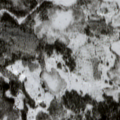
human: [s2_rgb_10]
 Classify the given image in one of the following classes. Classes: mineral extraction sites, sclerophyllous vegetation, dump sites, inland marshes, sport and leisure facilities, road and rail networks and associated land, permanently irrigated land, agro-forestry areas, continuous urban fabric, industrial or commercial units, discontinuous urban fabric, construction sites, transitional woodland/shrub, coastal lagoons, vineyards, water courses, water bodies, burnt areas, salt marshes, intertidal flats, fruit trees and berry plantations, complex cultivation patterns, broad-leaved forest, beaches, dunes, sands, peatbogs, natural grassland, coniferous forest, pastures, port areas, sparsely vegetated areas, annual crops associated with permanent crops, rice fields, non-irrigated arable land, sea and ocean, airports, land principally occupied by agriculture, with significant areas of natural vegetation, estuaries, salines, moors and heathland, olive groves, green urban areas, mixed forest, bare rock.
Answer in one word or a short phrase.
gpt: coniferous forest, mixed forest, transitional woodland/shrub, peatbogs